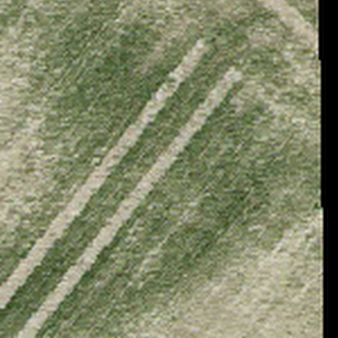
Label: other